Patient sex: M
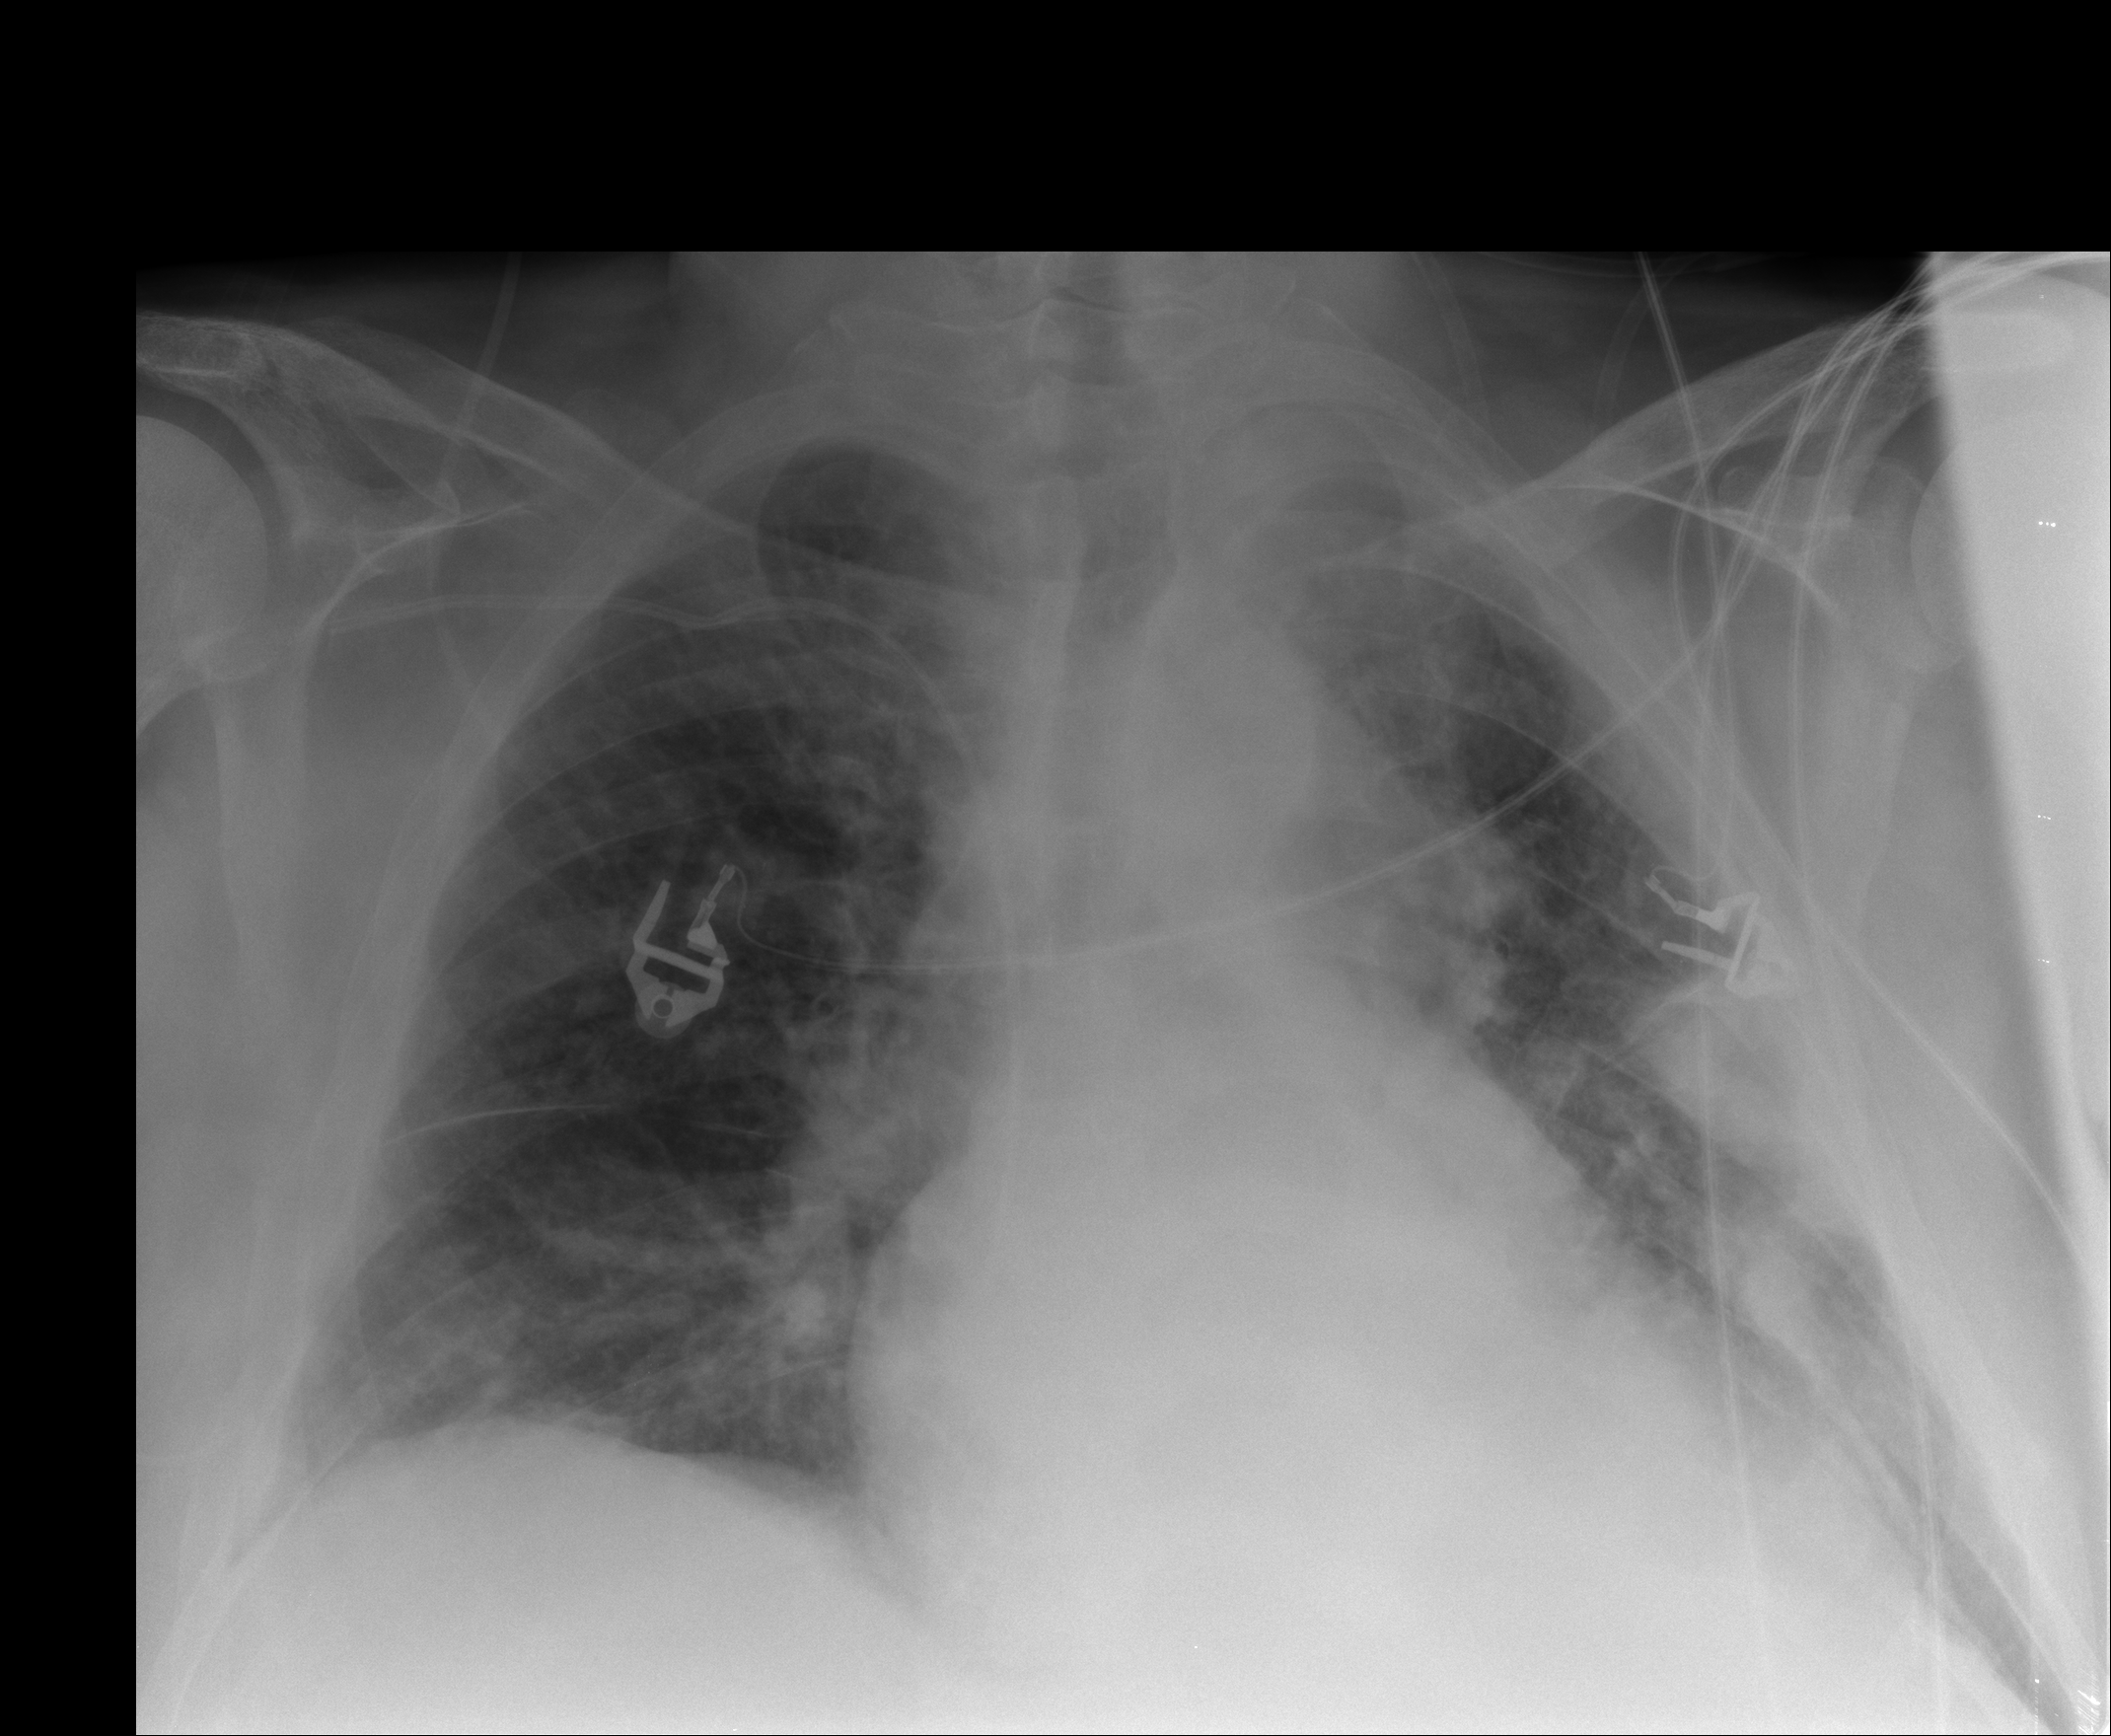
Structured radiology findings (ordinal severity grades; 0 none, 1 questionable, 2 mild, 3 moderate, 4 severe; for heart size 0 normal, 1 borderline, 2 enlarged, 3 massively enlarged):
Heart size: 2
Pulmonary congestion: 2
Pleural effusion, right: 0
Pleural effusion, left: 0
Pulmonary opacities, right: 2
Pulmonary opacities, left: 2
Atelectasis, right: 2
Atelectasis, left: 2